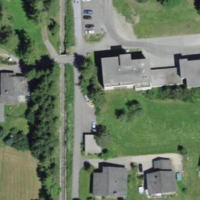
EUNIS habitat code: 26
Species observed at this site:
Chloris chloris
Thlaspi arvense